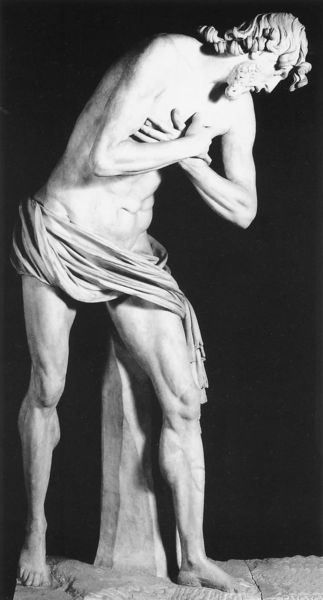
Titel: Die Taufe Christi
Künstler: Francesco Mochi
Institution: Rom, Museo di Roma
Schlagwörter: akt, lendenschurz, mann, nackt, umhang, brust, haar, marmor, weiss, tuch, bart, arme, falten, sockel, stein, hände, baumstamm, figur, haare, gebeugt, locken, skulptur, statue, beine, füße, muskeln, nabel, zehen, foto, knochen, gang, stütze, lendentuch, schritt, verschränkt, seitenblick, christus, leid, leicht, standbein, verrenkung, tuck, verrenkt, schmerzensmann, oberkörperfrei, marmor#, arme kreuzen